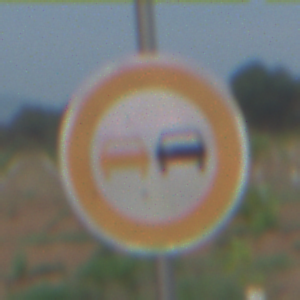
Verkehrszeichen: Ueberholverbot
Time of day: SunriseSunset
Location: Outdoor (Nature)
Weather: PartlyCloudy
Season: NotSpecified
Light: Natural